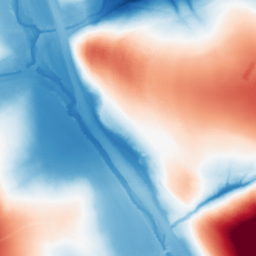
Category: morphological
Decomposition family: tophat_combined
Decomposition parameters: size: 100
Upsampling method: sinc_hamming
Upsampling parameters: scale: 2
kernel_size: 8
Upsampling scale: 2